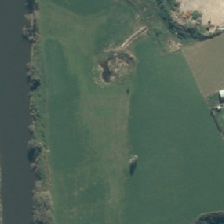
Land cover: shortrotation_cropland